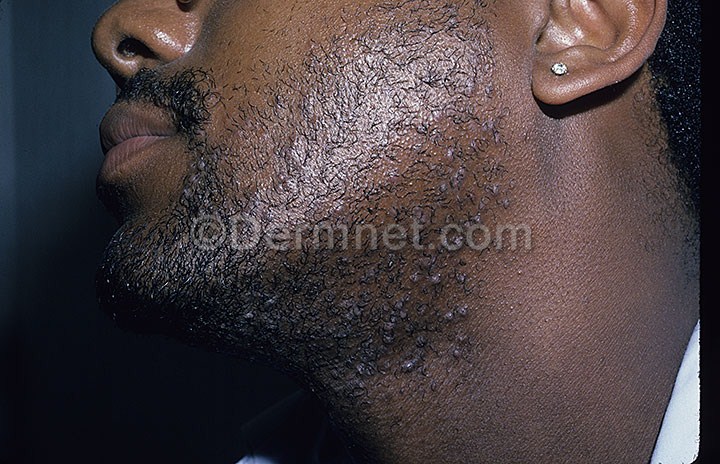
Disease: Cellulitis Impetigo and other Bacterial Infections